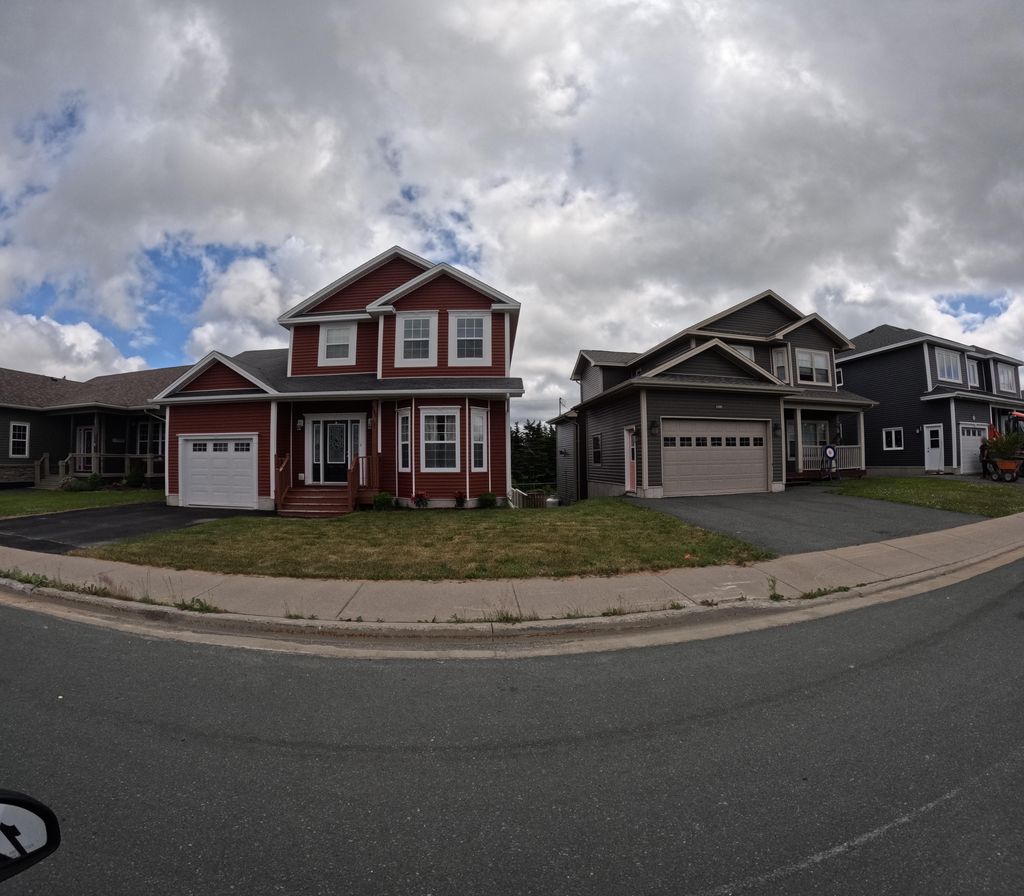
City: st_johns